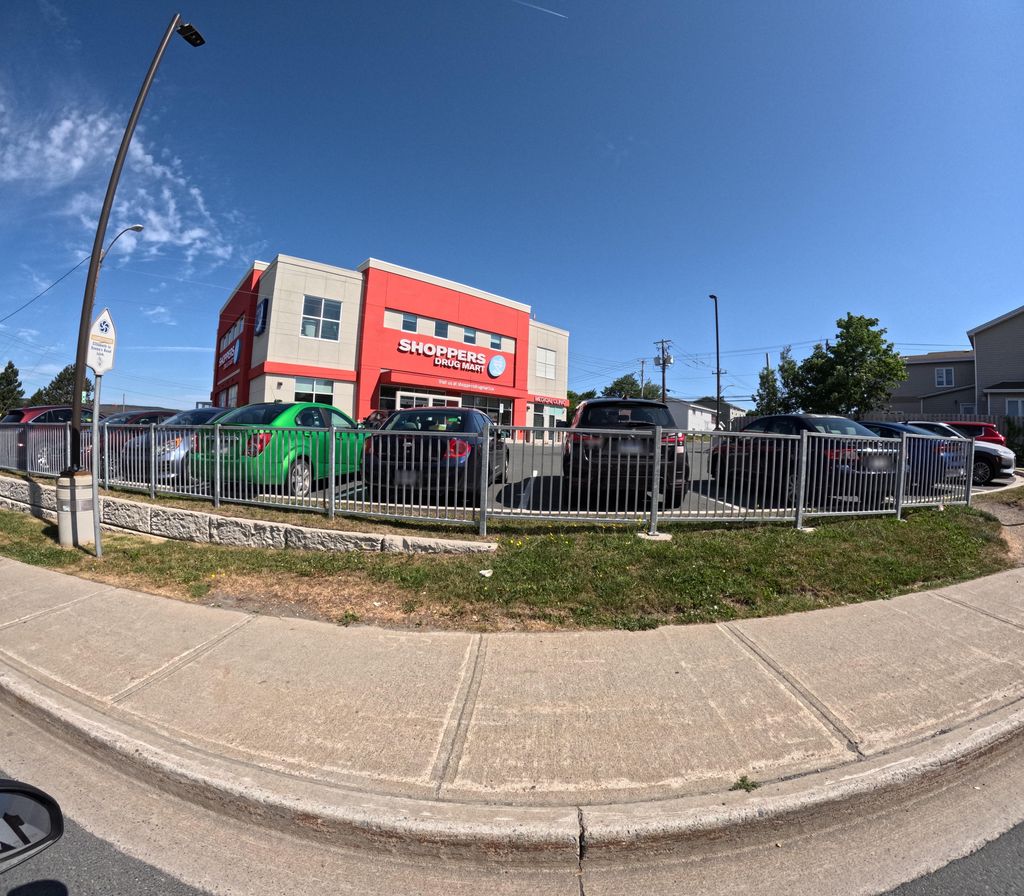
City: st_johns